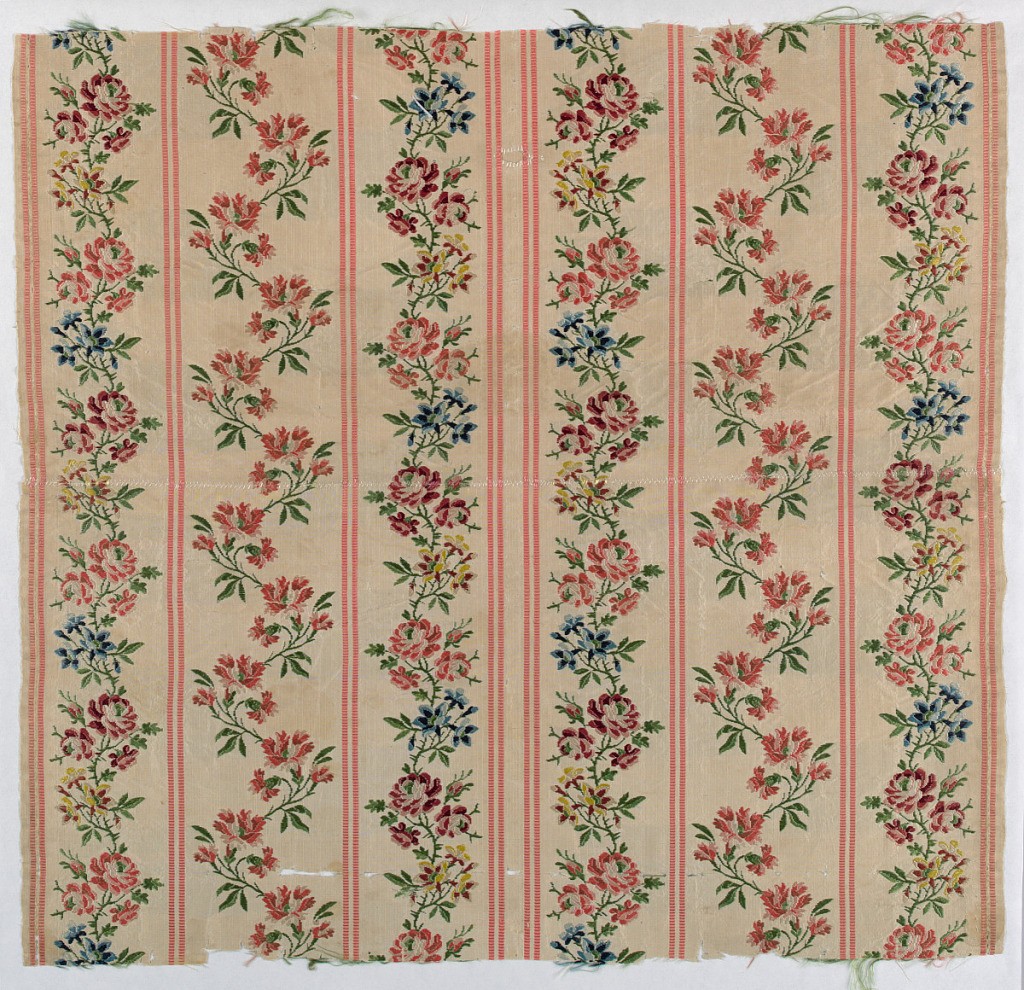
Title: Textile
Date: ca. 1775
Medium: silk Technique: plain compound weave with supplementary weft
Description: Paired pink warp-ribbed stripes setting off floral serpentines of bright, multicolored flowers on a cream-colored ground.